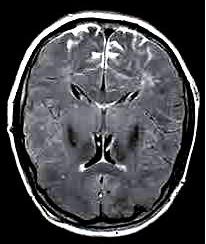
Label: notumor